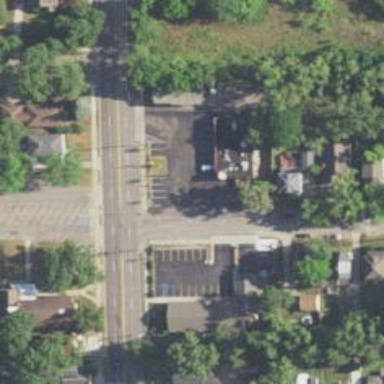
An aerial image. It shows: Unmarked crossing on the road.